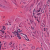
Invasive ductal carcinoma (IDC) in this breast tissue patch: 0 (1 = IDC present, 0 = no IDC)